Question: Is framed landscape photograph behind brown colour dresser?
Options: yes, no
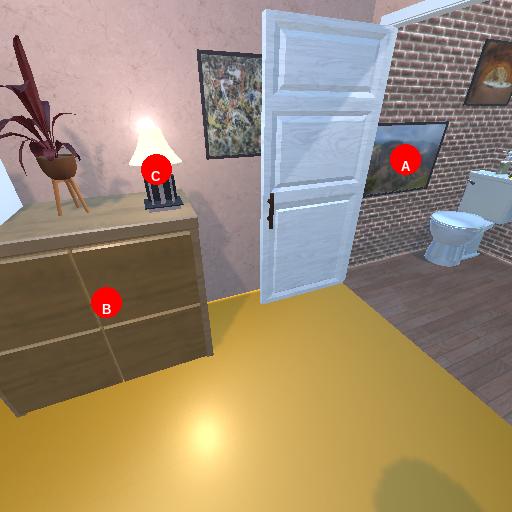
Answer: yes